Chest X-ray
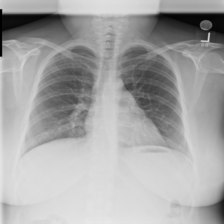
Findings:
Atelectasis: negative
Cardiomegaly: negative
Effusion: negative
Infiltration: negative
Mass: negative
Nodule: negative
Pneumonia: negative
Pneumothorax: negative
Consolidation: negative
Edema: negative
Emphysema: negative
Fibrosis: negative
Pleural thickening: negative
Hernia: negative